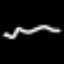
Label: squiggle